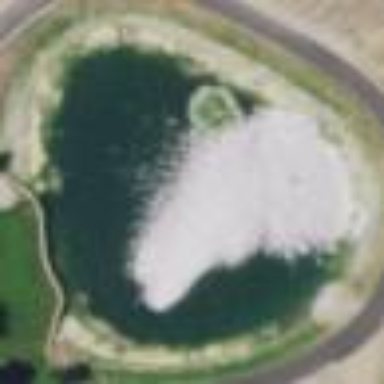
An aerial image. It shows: Reservoir of water.